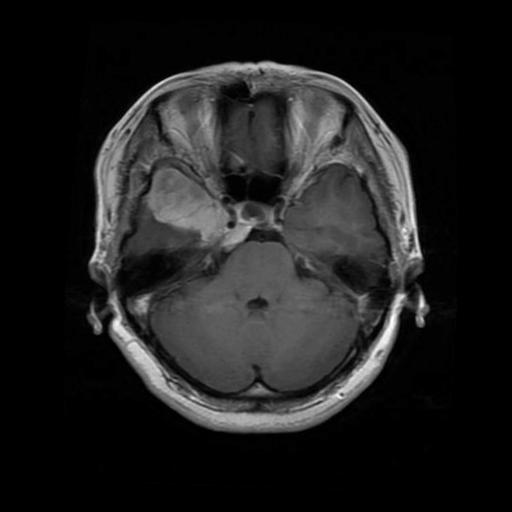
Label: meningioma